Field crop: maize
Growth stage: 1
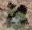
Species: chenopodium